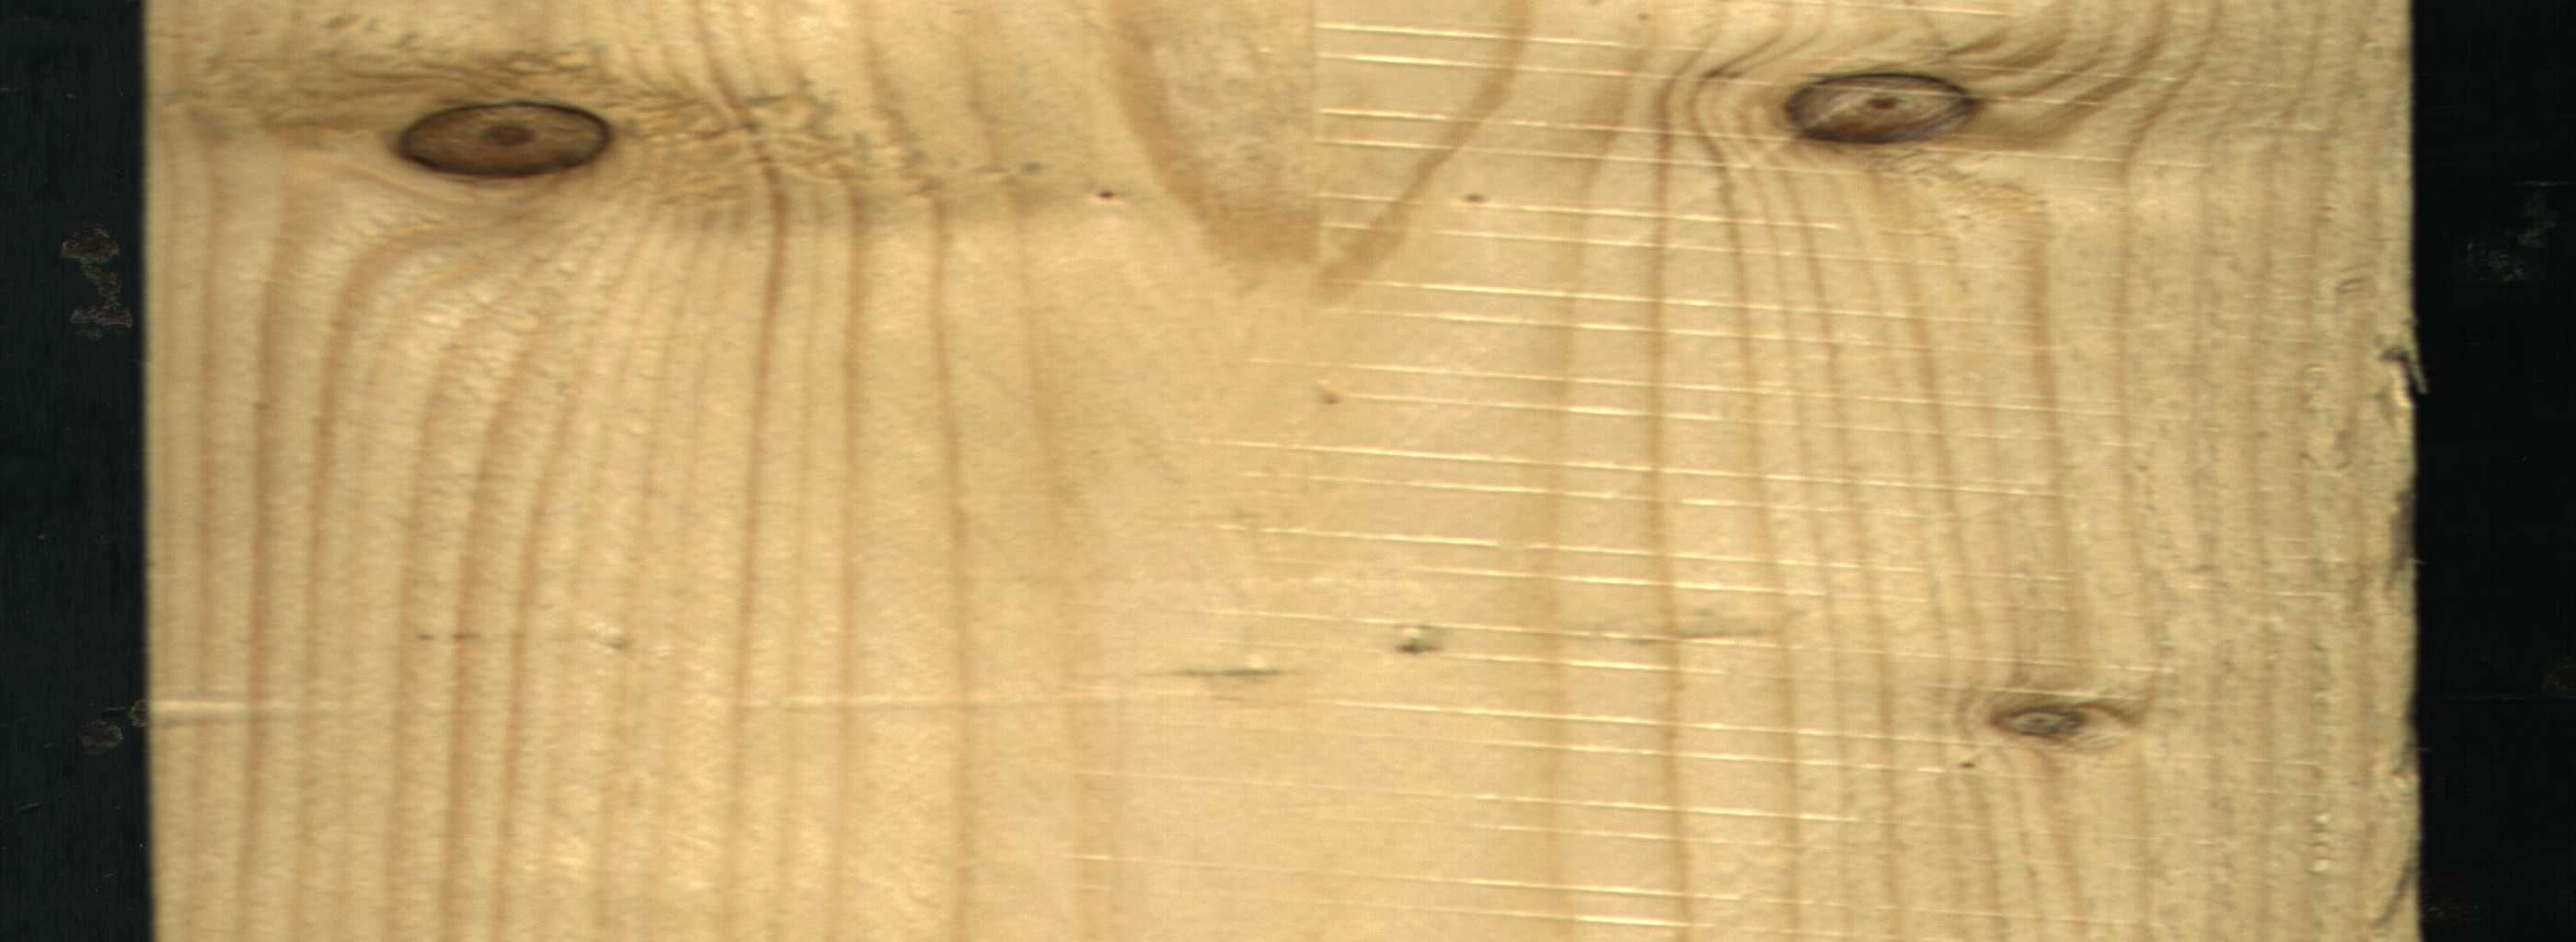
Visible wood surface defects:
Dead_Knot
Dead_Knot
Live_Knot